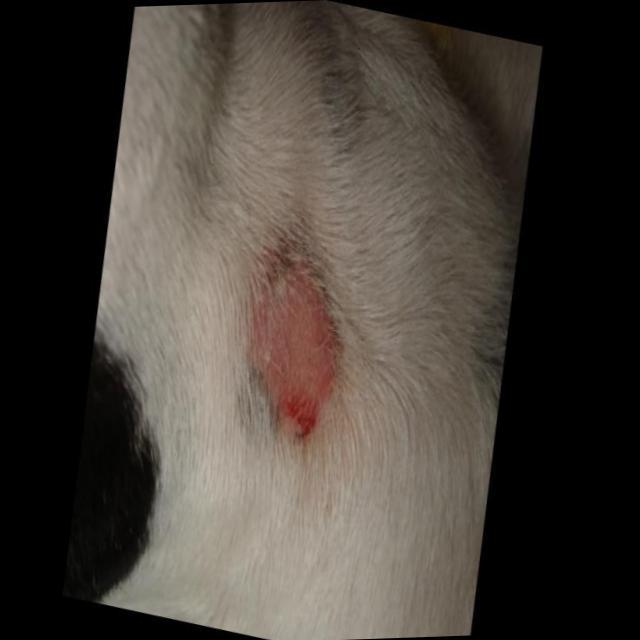
Canine ringworm (Dermatophytosis) — fungal infection caused by Microsporum or Trichophyton. Presents with circular alopecia, scaling, crusting, and broken hairs.